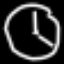
Label: clock